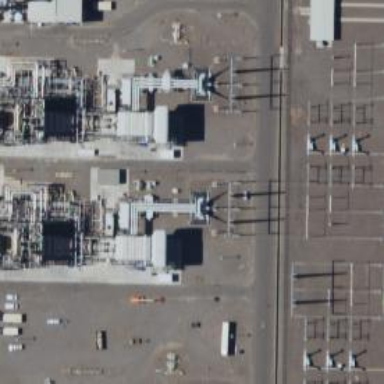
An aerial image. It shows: Gas-powered generator.